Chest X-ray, AP view. Patient: 27 years old, sex F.
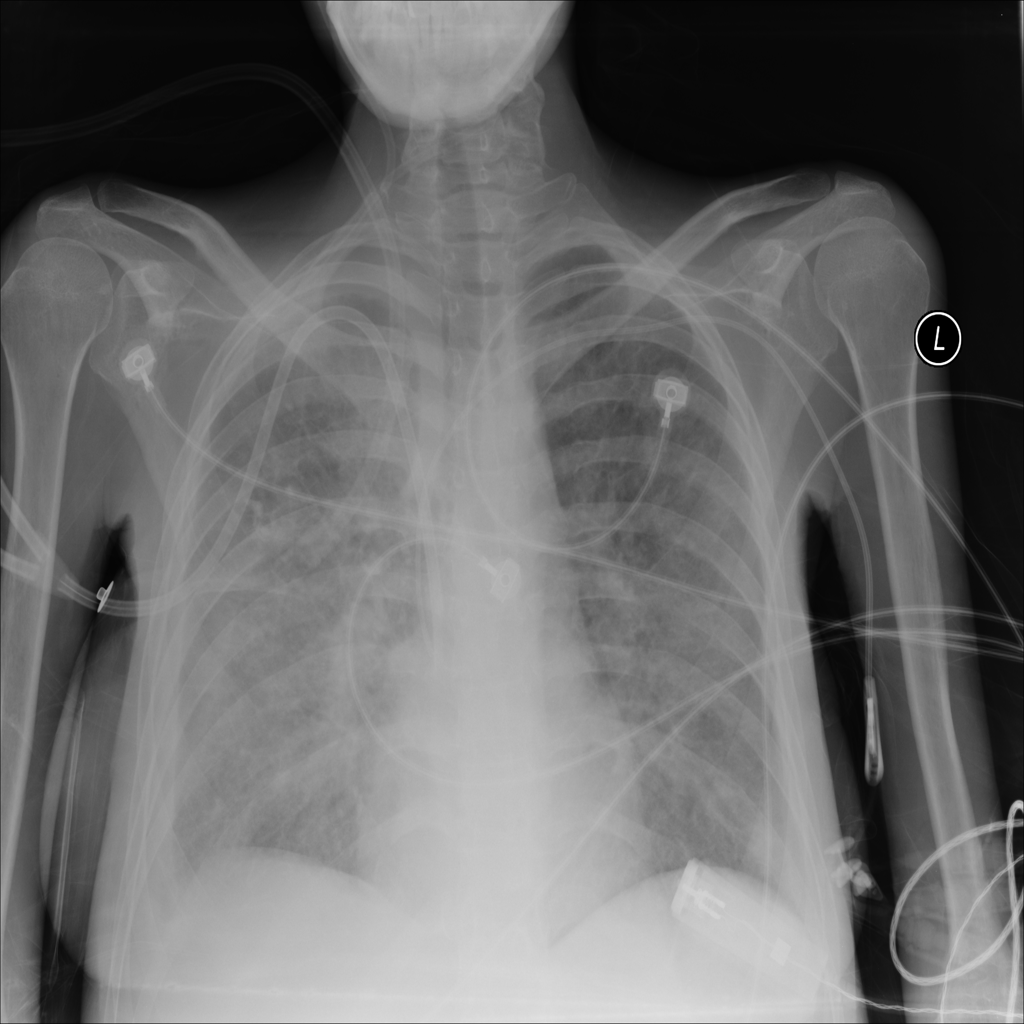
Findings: Effusion, Infiltration, Pleural_Thickening